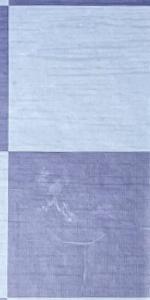
Label: Empty